Говорят, что в архиве Снеллиуса нашли чертеж оптической схемы (см. рисунок).  От времени чернила выцвели, и на чертеже остались видны только падающий луч да три точки: правый фокус $F$ тонкой линзы, точка $A$, в которой преломился падающий луч $A_{'} A$, и точка $B$, принадлежащая левой фокальной плоскости линзы.
Восстановите по этим данным положение линзы, её главной оптической оси и ход луча за линзой.
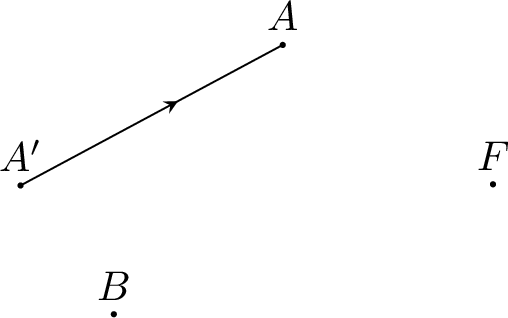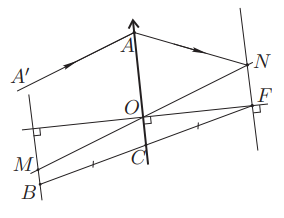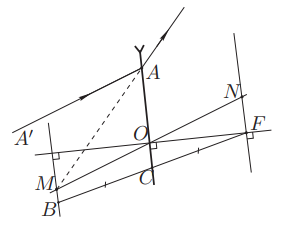
Решение: Плоскость линзы расположена посередине между фокальными плоскостями и параллельна им. Поэтому середина отрезка $B F$ (обозначим эту точку $C$) принадлежит плоскости линзы. Поскольку луч $A^{\prime} A$ преломился в точке $A$, мы можем восстановить плоскость линзы, она проходит через точки $A$ и $C$. Главная оптическая ось перпендикулярна плоскости линзы и проходит через фокус $F$. Оптический центр $O$ линзы лежит на пересечении прямой $A C$ и главной оптической оси. Таким образом мы восстановили положение линзы и её главной оптической оси. Возможны два случая: линза является собирающей или рассеивающей. Чтобы восстановить ход луча за линзой, проведём через оптический центр линзы прямую $M N$, параллельную падающему лучу $A^{\prime} A$. Точки $M$ и $N$ принадлежат фокальным плоскостям линзы. Луч $M O$ проходит через линзу не преломляясь. Если линза собирающая, то, преломившись в ней, луч $A^{\prime} A$ пройдёт через точку $N$, так как все параллельные лучи, преломившись в собирающей линзе, пересекаются в одной точке задней фокальной плоскости (см. рисунок ниже).  Если линза рассеивающая, то, преломившись в ней, луч пойдёт так, как будто он был испущен из точки $M$. Действительно, все параллельные лучи, преломившись в рассеивающей линзе, распространяются так, как будто были испущены из одной точки, лежащей в передней фокальной плоскости (см. рисунок ниже).
Темы:
T, Оптика, Геометрическая оптика, Тонкая линза, Архивы Снеллиуса, Всероссийские, Линзы, Построения